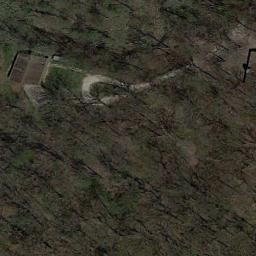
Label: sparse_residential